Question: In my Ruby on Rails application, the emails sent by Mailer display correctly on almost every device both for web browsers and email clients. However, for iOS Mail app on both iPhone and iPad, the email can be received successfully and mail title/preview shows correctly; Only the mail body part leaves a blank with nothing in it.
The tricky part is, I can still reply or forward this mail with the quoted original mail body appealing perfectly. It seems the exact problem here is that my mail body displays like a 'transparent' content.
So anyone has dealt with or has any clue on this matter?
The screenshot on iPhone is below:

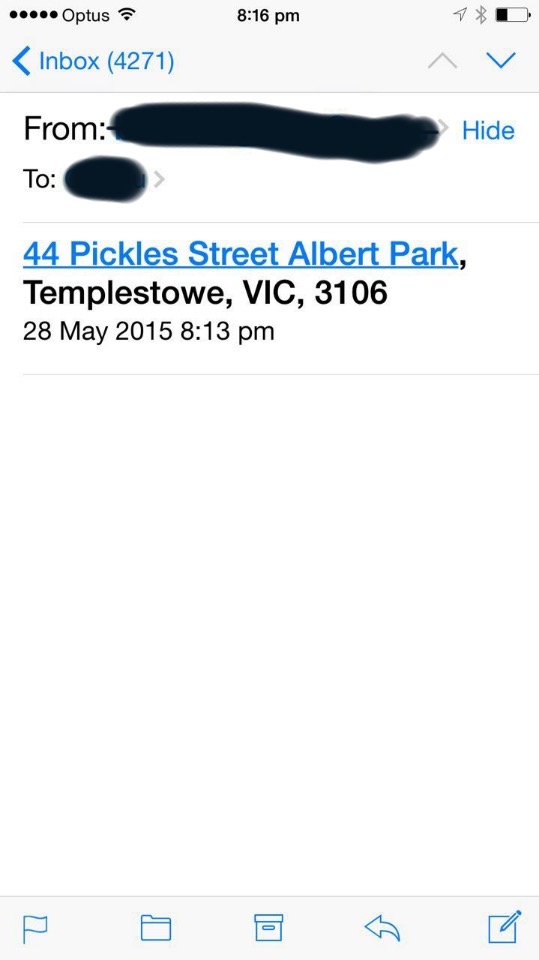
Answer: Fixed by removing an external style sheet file for mail template.